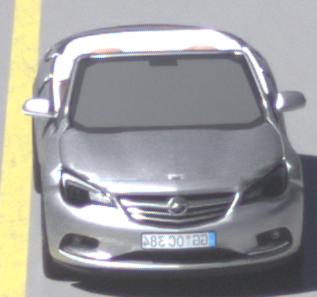
Make: Opel
Model: Cascada 1.4 Turbo
Detailed model: Cascada
Model produced from: 2013/03
Model produced until: 2015/01
Doors: 2
Color: white
Road condition: wet road
Daytime: midday
Contrast: high contrast